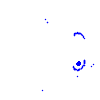
Particle: electron